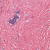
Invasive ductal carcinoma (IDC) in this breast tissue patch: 0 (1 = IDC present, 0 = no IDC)